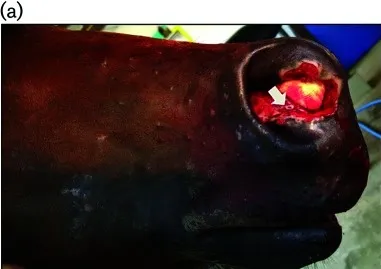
Clinical finding of infected horse. (a) Nasal mass lesion with ulcerative wound.
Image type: medical_photograph (other_medical_photograph)